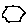
Label: hexagon